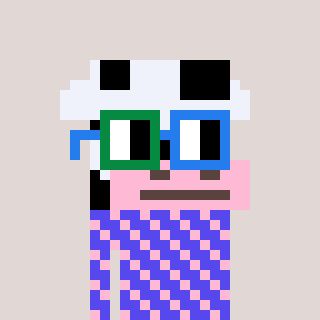
a pixel art character with square green and blue glasses, a cow-shaped head and a computerblue-colored body on a warm background